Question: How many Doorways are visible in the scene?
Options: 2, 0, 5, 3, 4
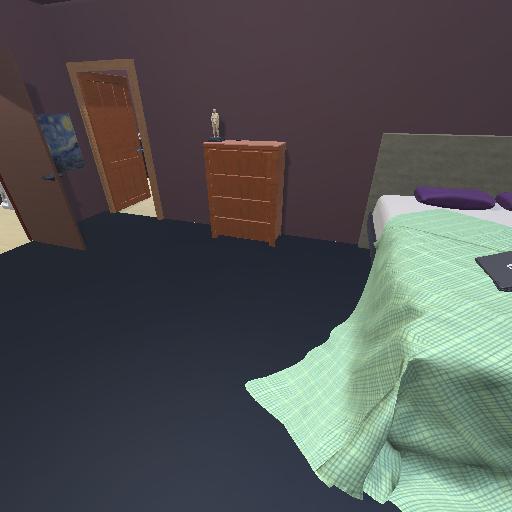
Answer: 2